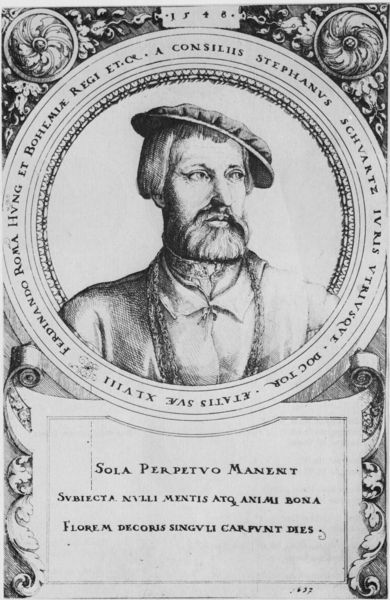
Titel: Bildnis des Dr. Stephan Schwartz
Künstler: Augustin Hirschvogel
Institution: (Seriendruck)
Schlagwörter: blätter, dunkel, laub, mann, schatten, weiß, sitzen, blumen, frisur, grau, haar, hell, hintergrund, hut, licht, mund, nase, ohr, profil, schmuck, schwarz, stirn, zeichnung, blick, ornament, bart, hemd, jacke, kappe, mütze, augen, falten, gesicht, kragen, mensch, rahmen, sockel, vollbart, bildnis, hals, herr, portrait, porträt, flach, haare, mantel, blatt, brustbild, knopf, lippen, ohren, kreis, rund, ranken, schrift, kette, grafik, graphik, linien, rand, tafel, inschrift, büste, glanz, floral, ornamente, verzierung, dreiviertelprofil, jahreszahl, stolz, buch, medaillon, druck, schwarz-weiss, druckgrafik, schraffur, radierung, stich, text, ketten, textfeld, schnörkel, barett, voluten, grab, har, kupferstich, blühten, latein, lateinisch, umschrift, schattne, vignette, seriendruck, böhmen, dunkell, rafel, blcik, einrollungen, 1548, helle augen, seitblick, portraint